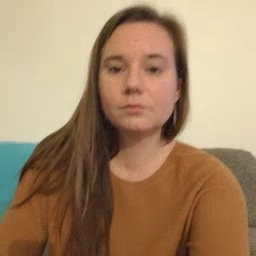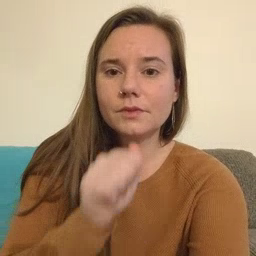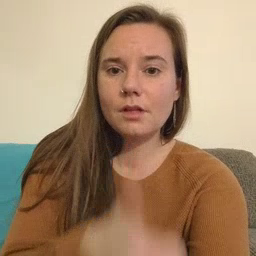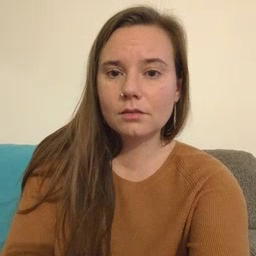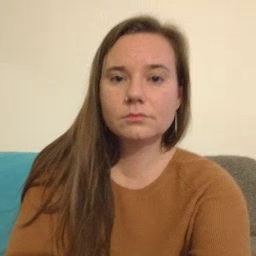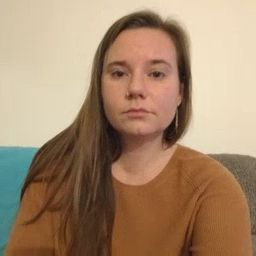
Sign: not